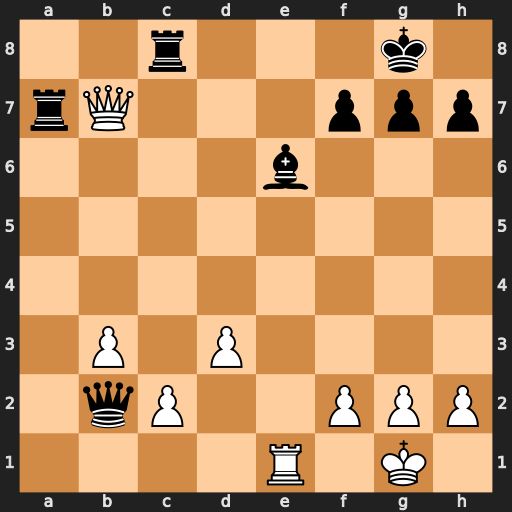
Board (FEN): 2r3k1/rQ3ppp/4b3/8/8/1P1P4/1qP2PPP/4R1K1
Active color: w
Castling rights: -
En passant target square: -
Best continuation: Qxc8+ Bxc8 Re8#